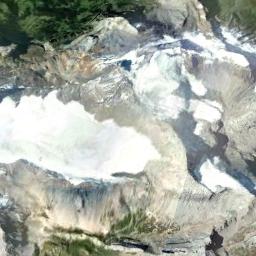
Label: snowberg